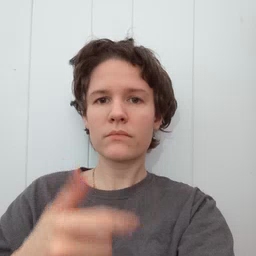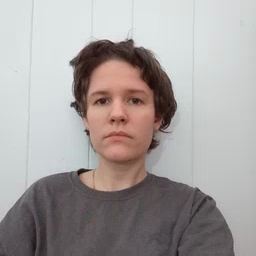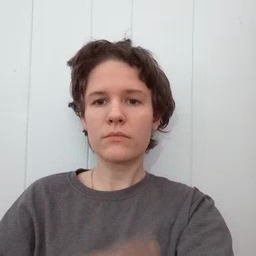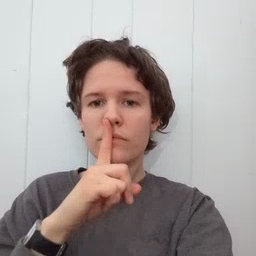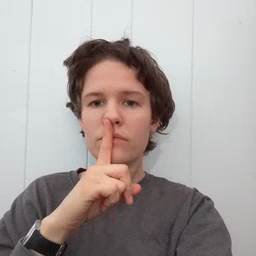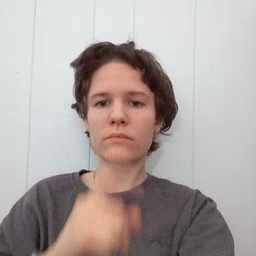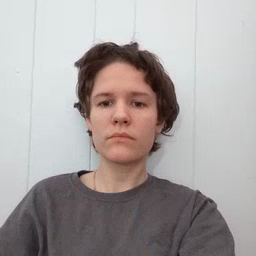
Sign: shhh